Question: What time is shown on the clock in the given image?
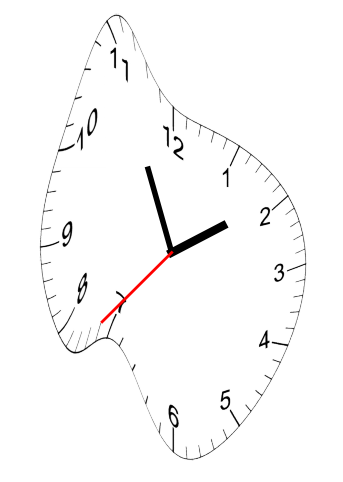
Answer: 01:55:37